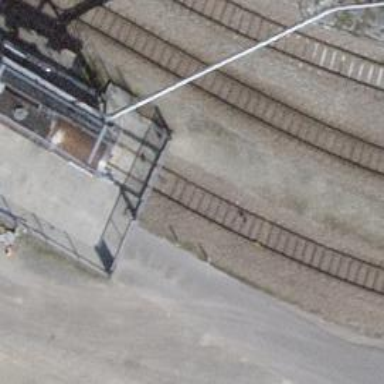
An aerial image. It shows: Single-track railway spur.